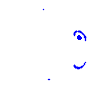
Particle: electron